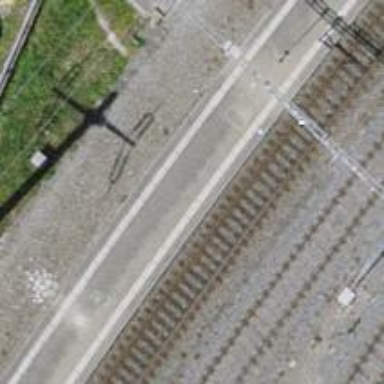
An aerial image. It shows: Close-up of railway platform edge.